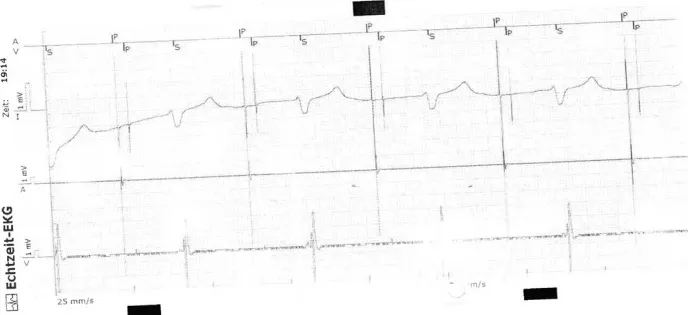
Electrogram upon device interrogation shows, from top to bottom, marker annotation, lead I of the surface ECG, and atrial (A) and ventricular (V) electrograms. Atrial and ventricular pacing is delivered, followed by a constantly coupled, but delayed ventricular sensing. In the atrial electrogram, no depolarization can be detected. From ventricular sensing, the next ventricular pacing is delivered after 1000 ms, corresponding to the programmed stimulation rate of 60 bpm.
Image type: electrography (ekg)